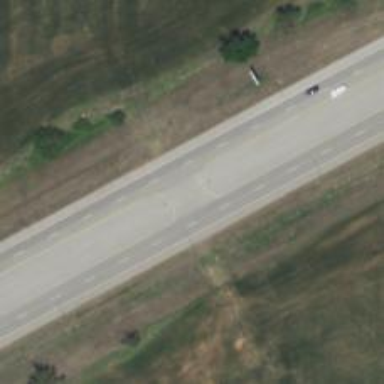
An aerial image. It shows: Trunk link highway.